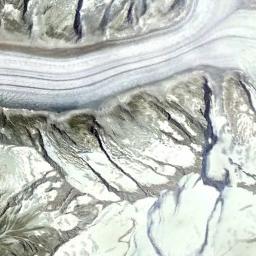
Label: snowberg